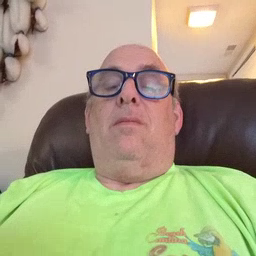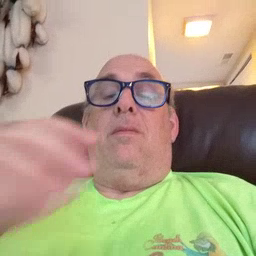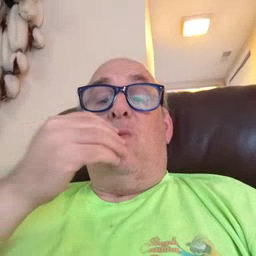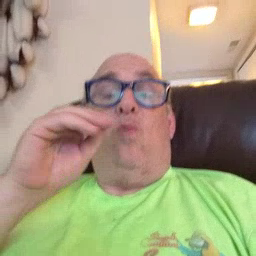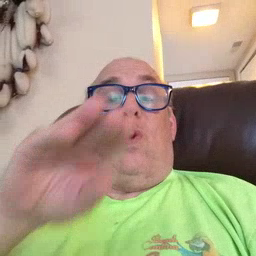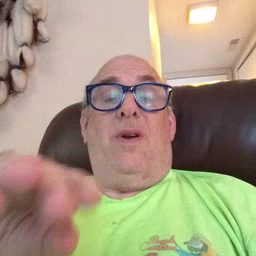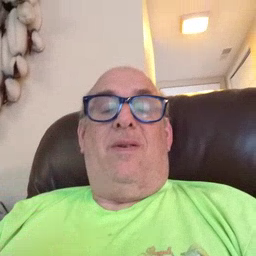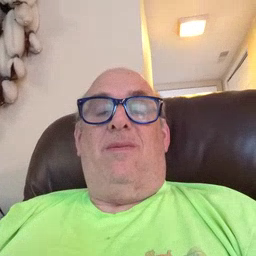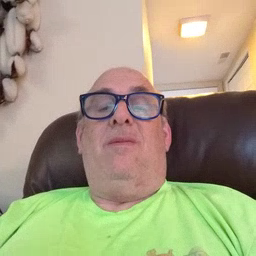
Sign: kiss